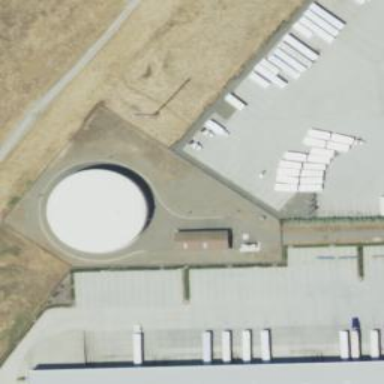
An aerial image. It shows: Water storage area.